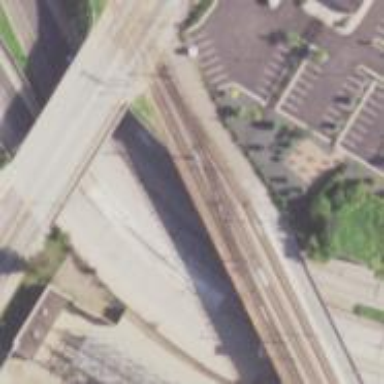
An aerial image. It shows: Light rail railway system with contact lines for electrification.